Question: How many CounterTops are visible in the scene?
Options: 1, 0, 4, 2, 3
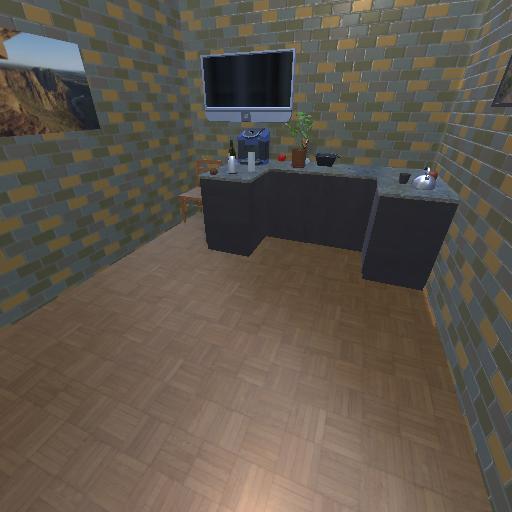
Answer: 1